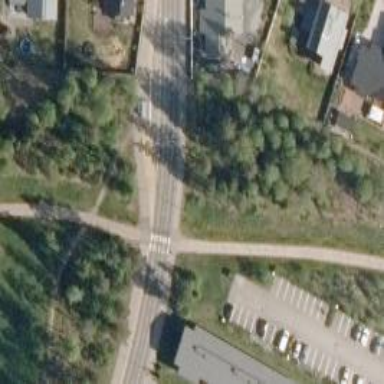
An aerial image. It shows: Asphalt footway designated for Nordic skiing.